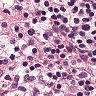
Metastatic tissue present: no